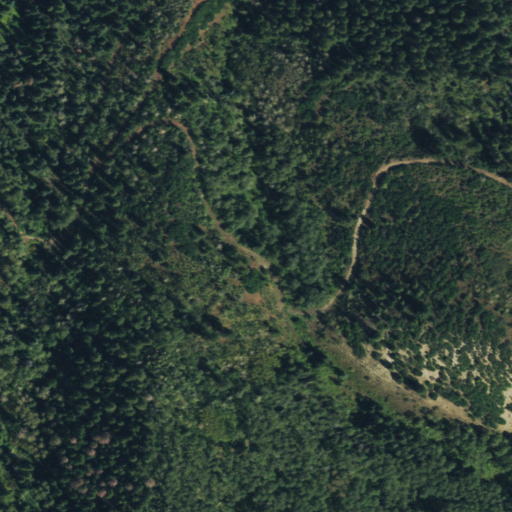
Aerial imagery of valley in Colorado named Gerard Gulch containing deciduous forest, mixed forest, evergreen forest, and shrub